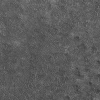
Atmospheric dust classification: not_dusty